Question: In this case,I had created a static footer and the element inside the div like button(which alway at the bottom),I had managed to make the height of the div bigger but found that is no efficient to used while the element inside the div was increased and expended.Is it some suggestion else to make it dynamically?thanks.
The sample output might look like this:

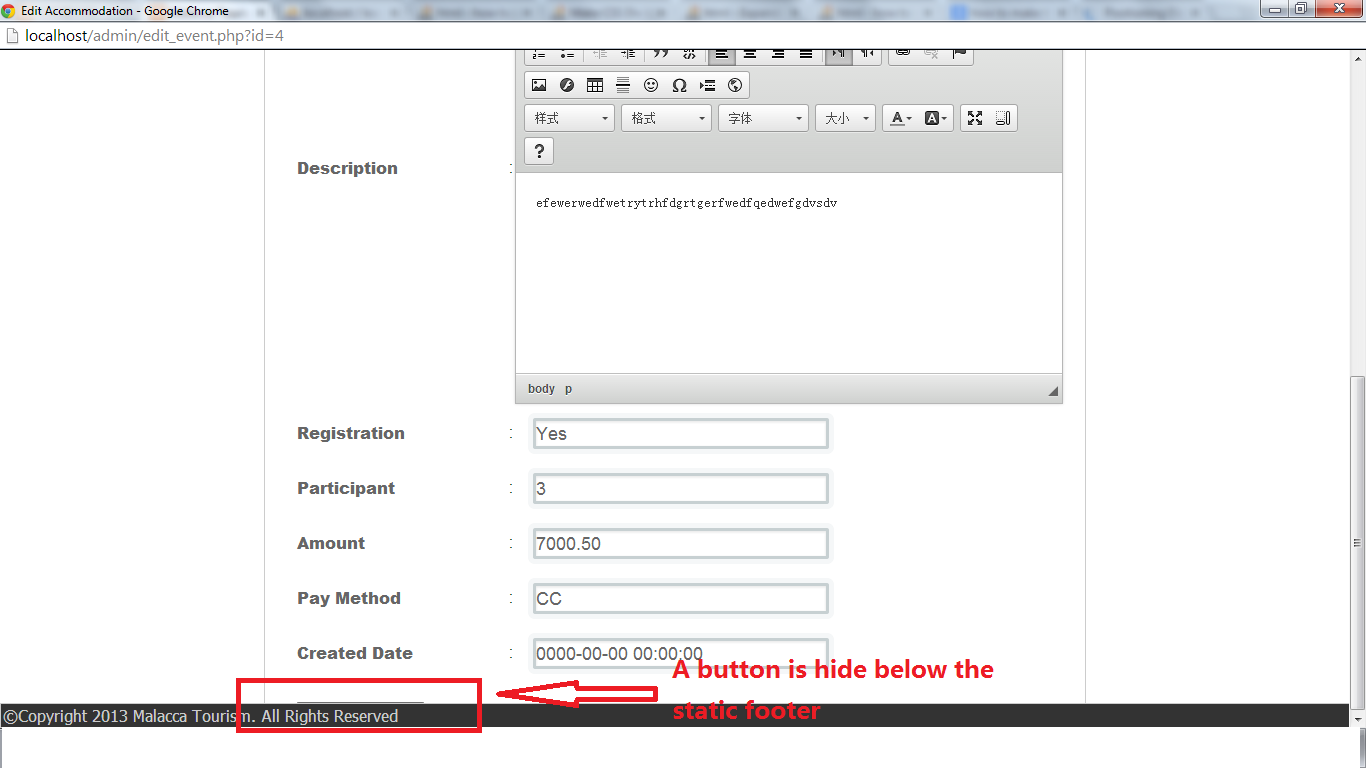
Answer: When you say static, do you mean a fixed position at the bottom of the window? If so then whatever your height, e.g. 20px, make that the value of the bottom-padding for the main area, then anything in the main area will be padded equally by the height of the footer and will be seen.